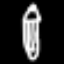
Label: pencil